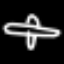
Label: airplane